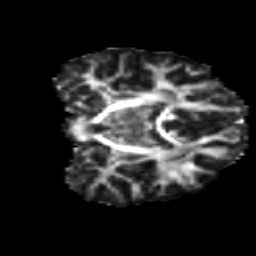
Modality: FA
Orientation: coronal
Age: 16
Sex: male
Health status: ill
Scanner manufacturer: ge
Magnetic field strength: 3 T
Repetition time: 6.752 s
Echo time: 0.079 s